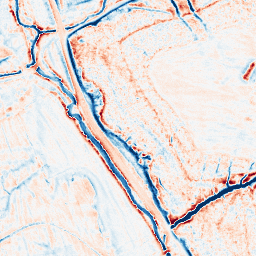
Category: edge_preserving
Decomposition family: anisotropic_diffusion
Decomposition parameters: iterations: 20
kappa: 10
gamma: 0.2
Upsampling method: bicubic_16x
Upsampling parameters: scale: 16
Upsampling scale: 16